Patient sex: M
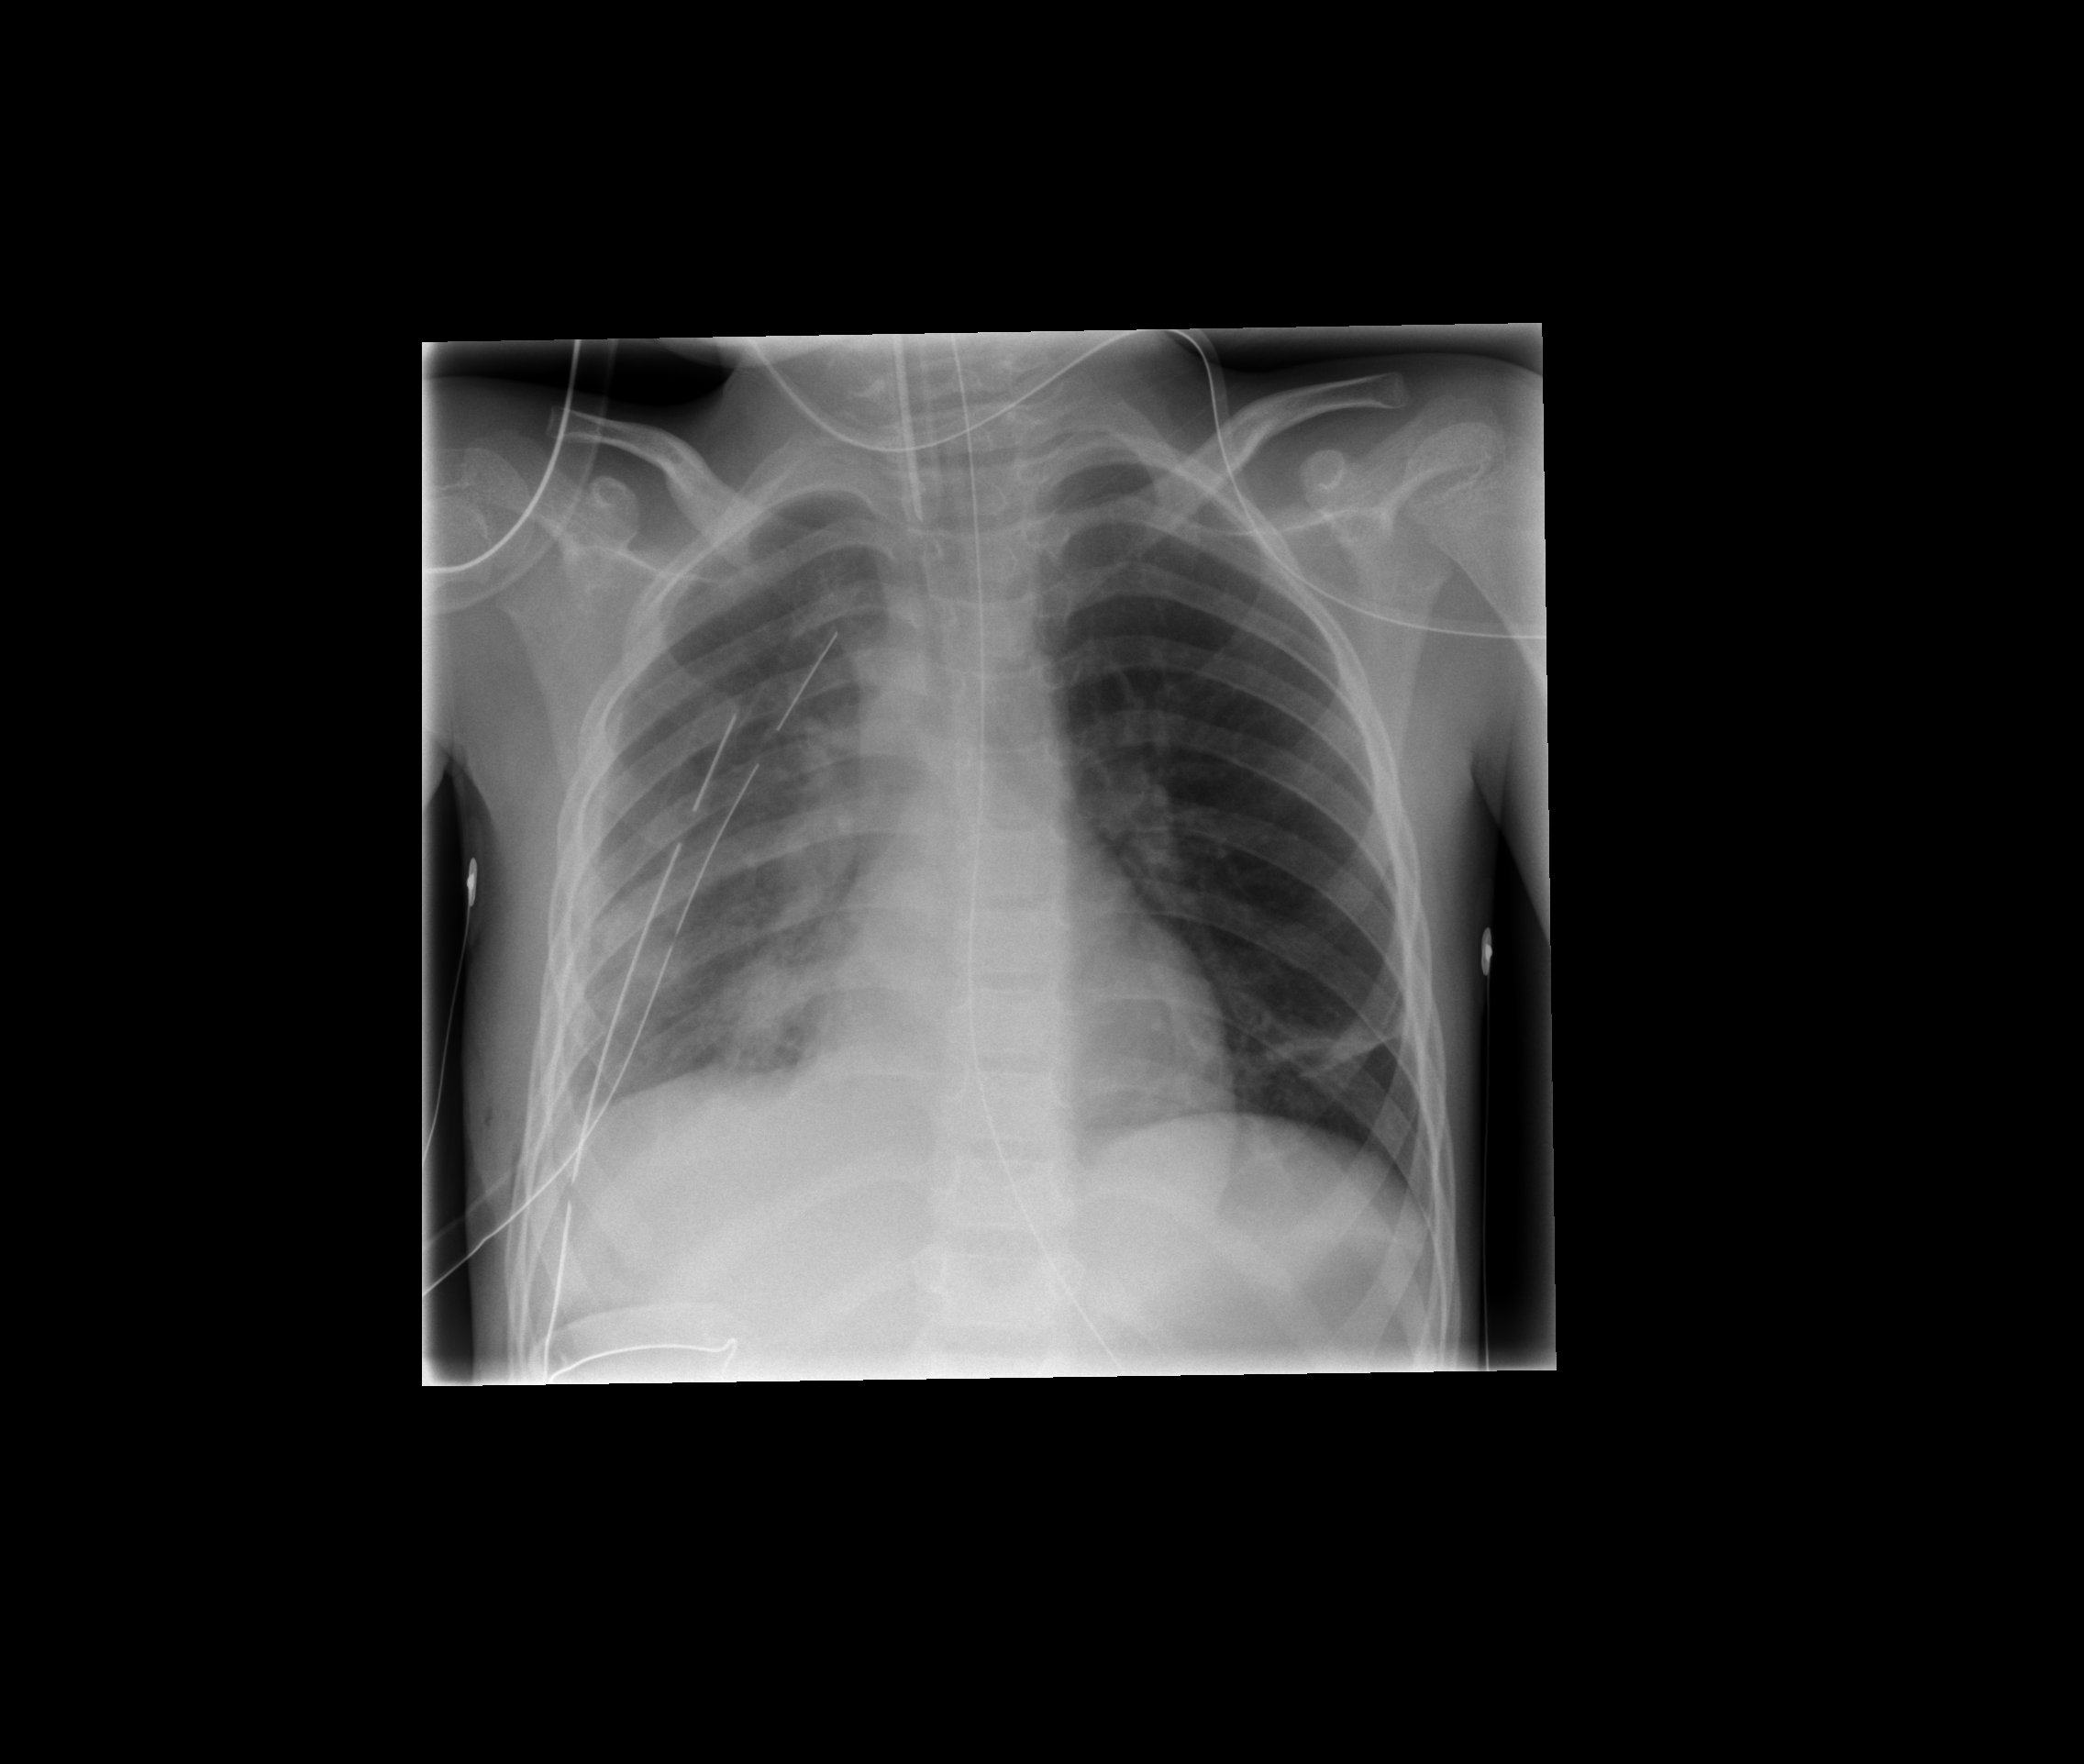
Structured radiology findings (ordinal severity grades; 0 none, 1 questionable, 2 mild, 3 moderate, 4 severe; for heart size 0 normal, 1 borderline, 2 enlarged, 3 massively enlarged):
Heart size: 0
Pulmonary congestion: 1
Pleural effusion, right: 1
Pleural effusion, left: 0
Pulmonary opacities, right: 1
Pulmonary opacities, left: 0
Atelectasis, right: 2
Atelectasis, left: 2